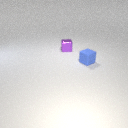
small purple metal cube behind small blue rubber cube